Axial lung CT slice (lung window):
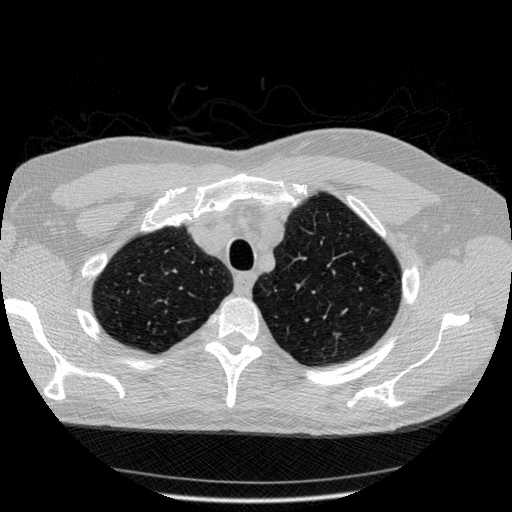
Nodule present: no